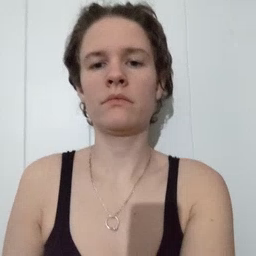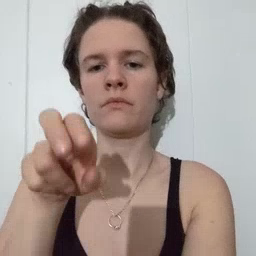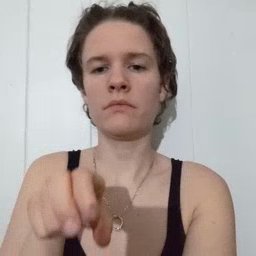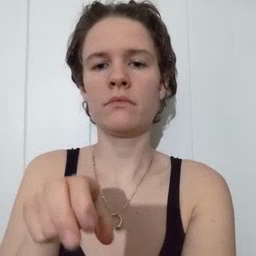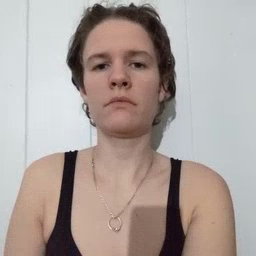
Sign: chair